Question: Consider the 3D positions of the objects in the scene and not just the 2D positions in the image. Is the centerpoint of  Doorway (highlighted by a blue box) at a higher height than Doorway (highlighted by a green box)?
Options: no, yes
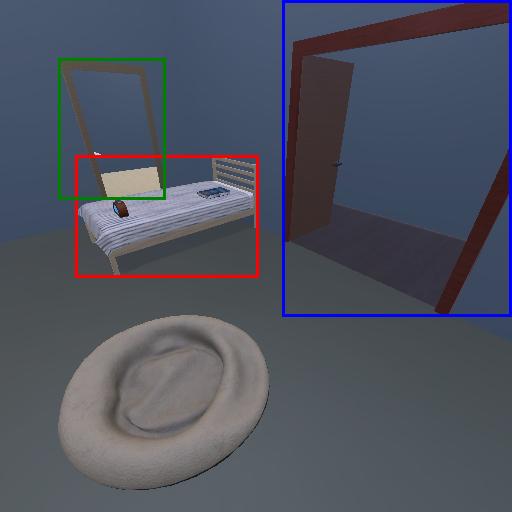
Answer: no